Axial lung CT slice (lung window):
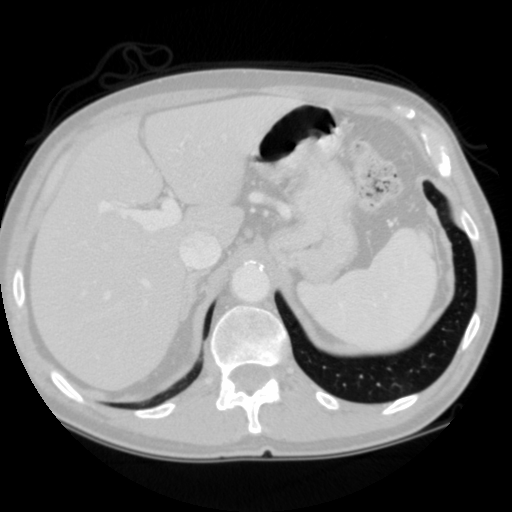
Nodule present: no